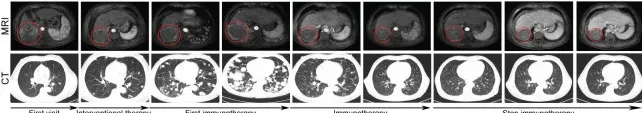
Tumor responses after therapy. (B) Time line of treatments of the patient and changes in MRI and CT of the liver and lung during treatments, the red circle location of the tumors.
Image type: radiology (mri)